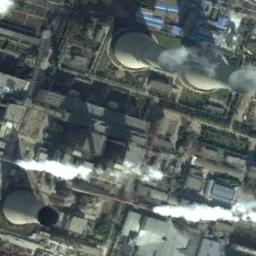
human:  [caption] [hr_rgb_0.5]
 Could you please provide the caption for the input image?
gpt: In the thermal power station, there are neatly planned factories and good greening  There are three cooling towers, two are steaming, and two chimneys are smoking .

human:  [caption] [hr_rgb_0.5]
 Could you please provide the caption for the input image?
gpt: Many buildings of different shapes and sizes are beside the thermal power station .

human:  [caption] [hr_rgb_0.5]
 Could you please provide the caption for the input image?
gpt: There are five thermal power stations in this industrial area .

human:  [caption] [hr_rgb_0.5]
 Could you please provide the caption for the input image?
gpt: There are many buildings and some chimneys on the thermal power station .

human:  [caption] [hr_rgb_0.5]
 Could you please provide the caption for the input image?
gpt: The thermal power station is on the grass next to some buildings with white mist above .